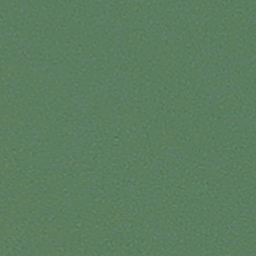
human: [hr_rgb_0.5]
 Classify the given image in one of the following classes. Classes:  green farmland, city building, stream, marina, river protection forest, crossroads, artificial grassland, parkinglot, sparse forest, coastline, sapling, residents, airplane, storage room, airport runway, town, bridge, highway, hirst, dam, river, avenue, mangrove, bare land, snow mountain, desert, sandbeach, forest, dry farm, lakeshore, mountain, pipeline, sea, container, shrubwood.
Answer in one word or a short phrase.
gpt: sea